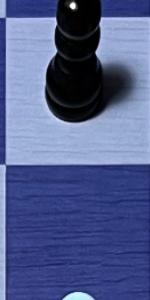
Label: Empty